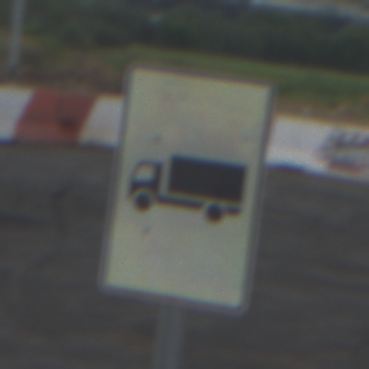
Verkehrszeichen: KFZZulaessigeGesamtmasse3Komma5TOhnePfeilsymbol
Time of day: MorningAfternoon
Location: Outdoor (RoadRail)
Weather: PartlyCloudy
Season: NotSpecified
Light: Natural